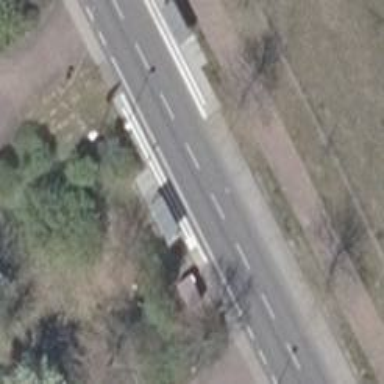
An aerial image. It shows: Public transport stop position.